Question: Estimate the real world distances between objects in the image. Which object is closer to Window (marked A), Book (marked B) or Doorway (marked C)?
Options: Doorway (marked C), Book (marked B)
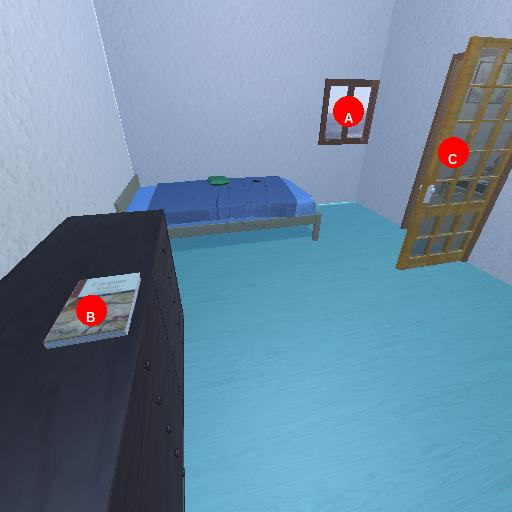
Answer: Doorway (marked C)